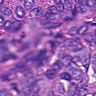
Metastatic tissue present: yes